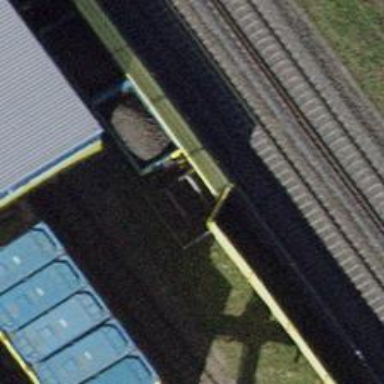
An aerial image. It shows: Railway buffer stop.